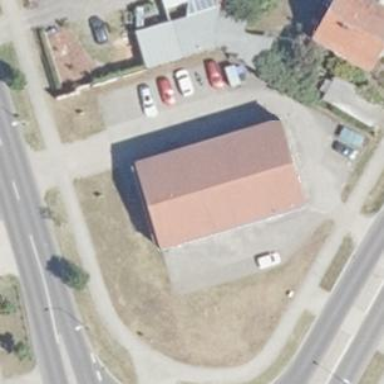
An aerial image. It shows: Car repair shop.